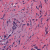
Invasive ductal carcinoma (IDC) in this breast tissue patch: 1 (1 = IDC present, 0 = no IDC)